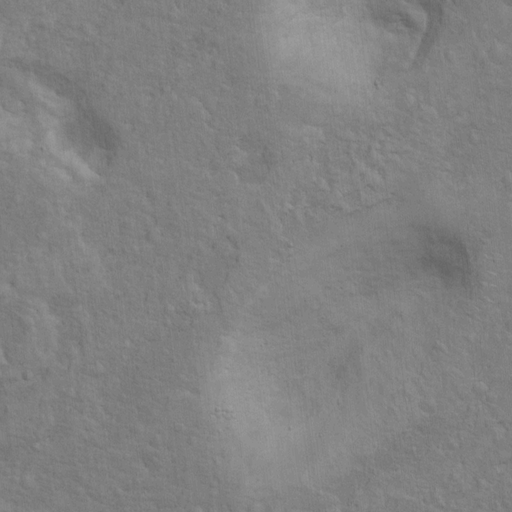
Objects detected: cone, cone, cone